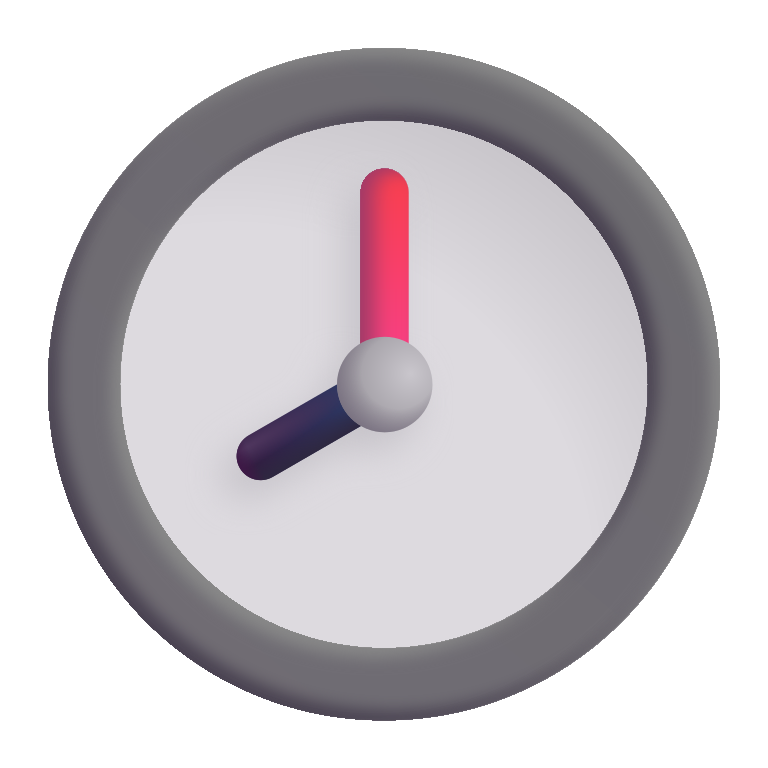
eight oclock color